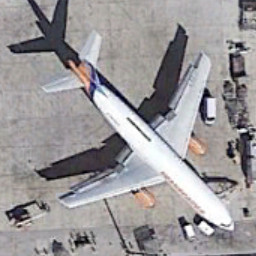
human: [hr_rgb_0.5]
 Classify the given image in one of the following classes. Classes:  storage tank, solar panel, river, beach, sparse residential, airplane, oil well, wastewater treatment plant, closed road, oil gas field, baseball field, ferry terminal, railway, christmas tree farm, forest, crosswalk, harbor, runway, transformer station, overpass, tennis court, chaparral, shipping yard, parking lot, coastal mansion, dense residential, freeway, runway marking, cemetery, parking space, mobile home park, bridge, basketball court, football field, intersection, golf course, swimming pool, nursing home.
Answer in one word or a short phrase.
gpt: airplane